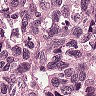
Metastatic tissue present: yes